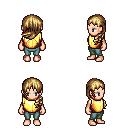
a pixel art fantasy rpg character, female body template, human, light skin, gold chest armor, teal pants, blonde left-swept hairstyle, four views (front, back, left, right), 2x2 character sprite sheet, small pixel art, hard edges, no anti-aliasing